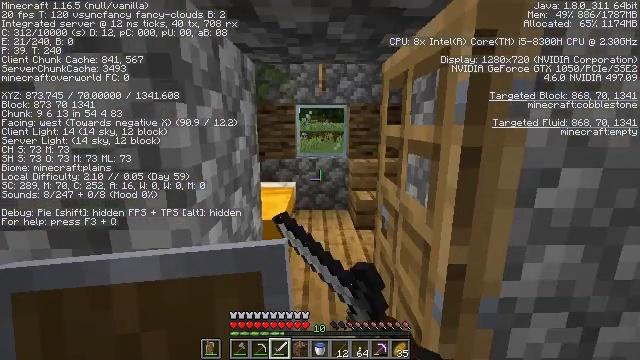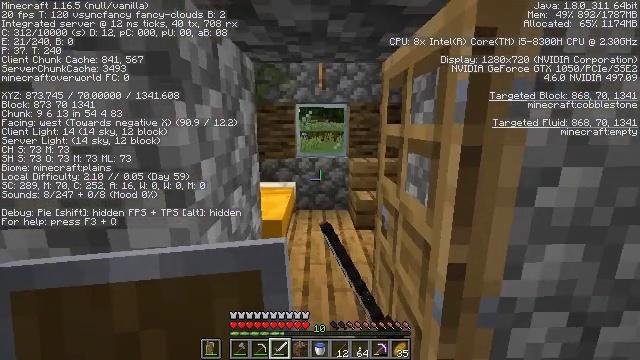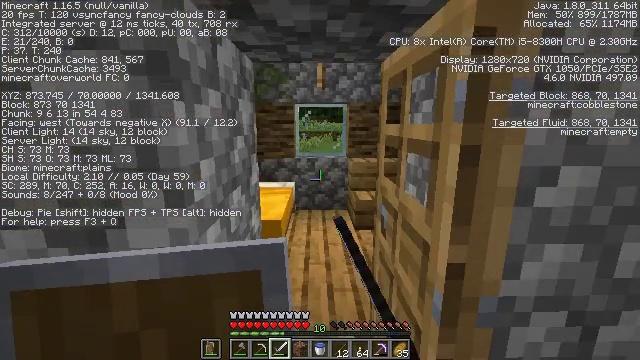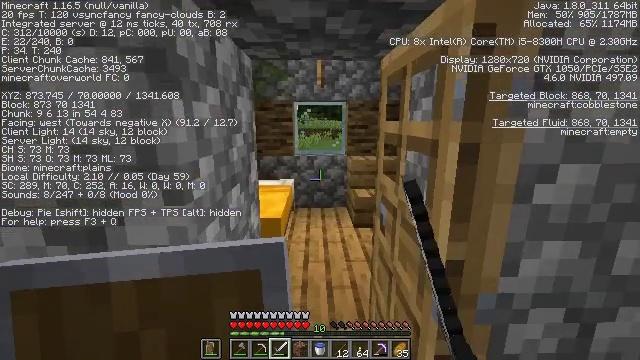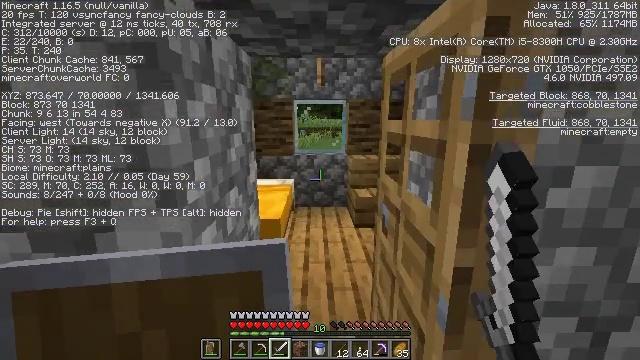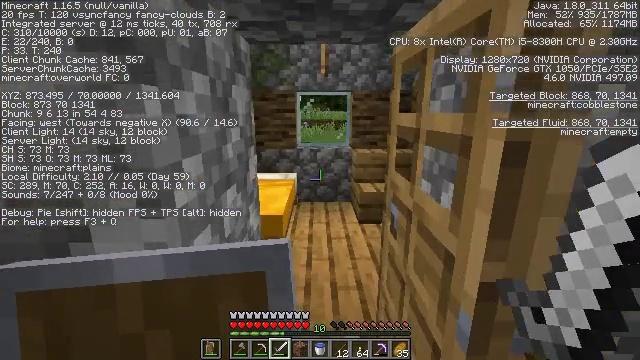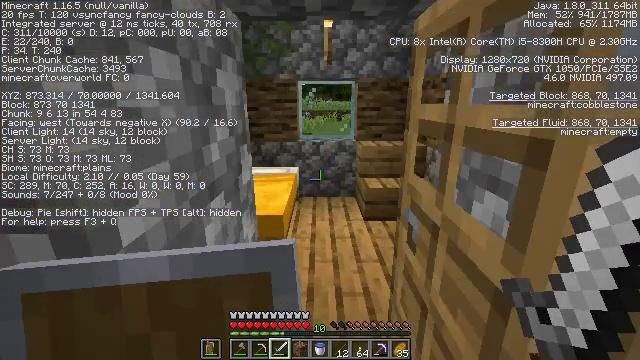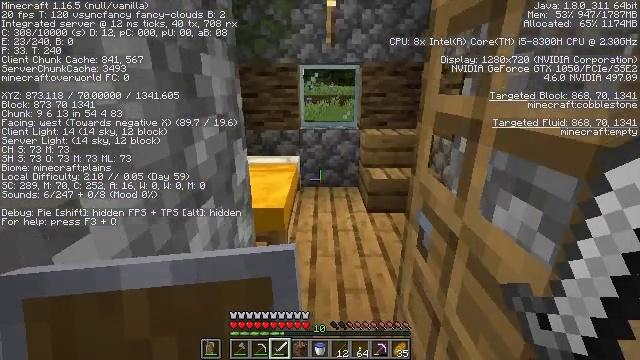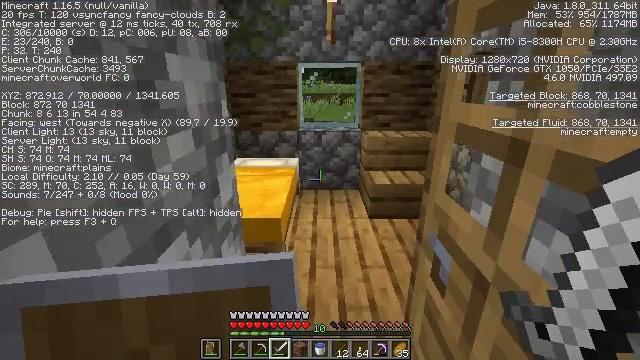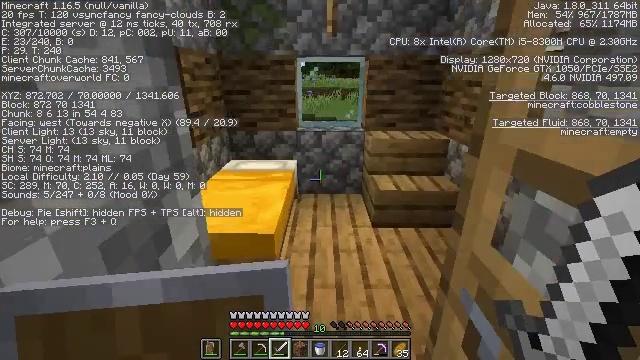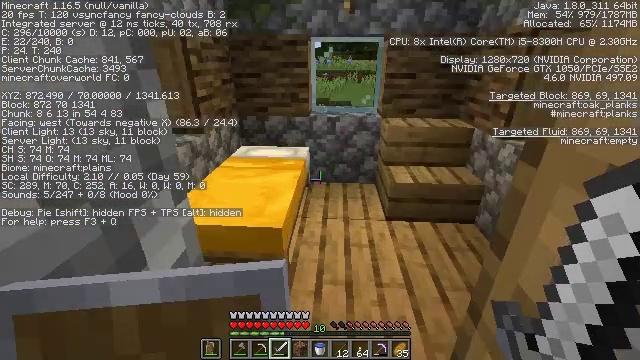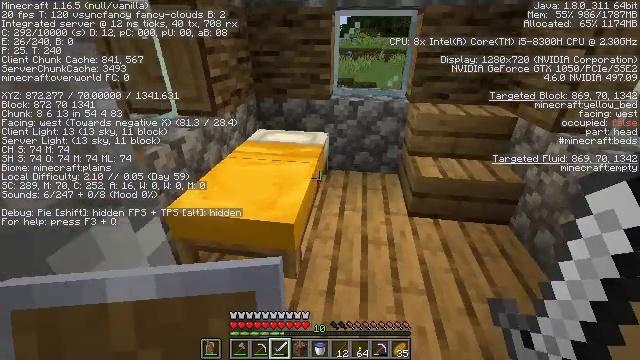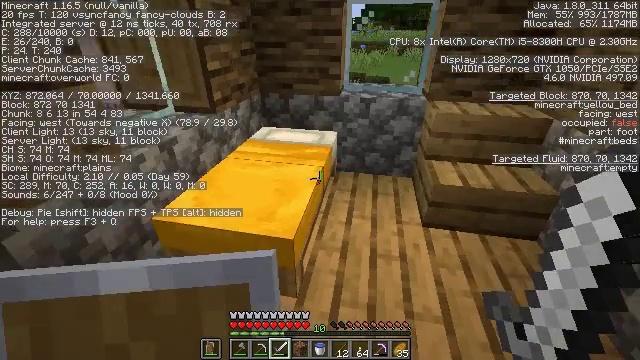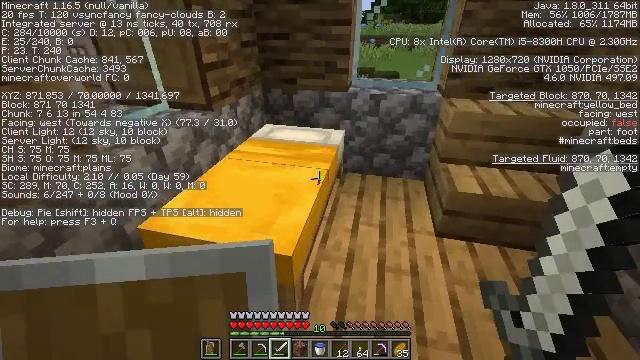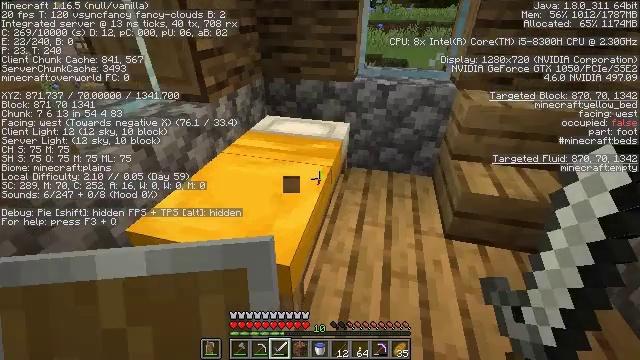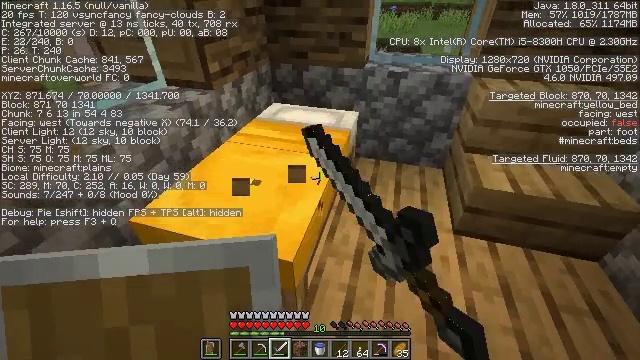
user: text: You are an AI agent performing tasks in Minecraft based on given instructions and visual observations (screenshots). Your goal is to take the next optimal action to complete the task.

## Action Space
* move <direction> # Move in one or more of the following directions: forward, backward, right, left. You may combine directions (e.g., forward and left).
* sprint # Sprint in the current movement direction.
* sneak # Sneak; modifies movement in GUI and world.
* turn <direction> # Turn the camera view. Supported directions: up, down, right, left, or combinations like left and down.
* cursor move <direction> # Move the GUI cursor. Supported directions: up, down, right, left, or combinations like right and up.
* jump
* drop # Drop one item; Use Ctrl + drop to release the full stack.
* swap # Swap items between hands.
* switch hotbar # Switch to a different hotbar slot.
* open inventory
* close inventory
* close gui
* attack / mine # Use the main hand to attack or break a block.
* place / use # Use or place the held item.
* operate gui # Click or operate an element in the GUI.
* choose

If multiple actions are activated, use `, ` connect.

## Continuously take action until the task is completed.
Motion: motion action
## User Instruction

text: Mine the yellow bed to pick it up.
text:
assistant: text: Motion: no_op
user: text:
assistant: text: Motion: no_op
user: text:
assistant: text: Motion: no_op
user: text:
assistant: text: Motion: move forward
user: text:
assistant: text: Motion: move forward, turn down
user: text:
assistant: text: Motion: move forward, turn down
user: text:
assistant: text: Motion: move forward, turn down
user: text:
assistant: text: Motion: move forward
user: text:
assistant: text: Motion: move forward, turn down
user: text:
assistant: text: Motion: move forward, turn left and down
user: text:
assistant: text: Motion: move forward, turn left and down
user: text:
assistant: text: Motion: move forward, turn left and down
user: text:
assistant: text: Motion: move forward, turn left and down
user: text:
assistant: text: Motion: turn left and down, attack / mine
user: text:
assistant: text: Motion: turn left and down, attack / mine
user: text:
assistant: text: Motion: attack / mine
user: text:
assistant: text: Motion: attack / mine
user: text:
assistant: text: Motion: attack / mine
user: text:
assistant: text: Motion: attack / mine
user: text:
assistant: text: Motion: attack / mine
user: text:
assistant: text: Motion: attack / mine
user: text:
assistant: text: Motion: attack / mine
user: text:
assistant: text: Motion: attack / mine
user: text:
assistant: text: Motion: attack / mine
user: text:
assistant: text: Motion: attack / mine